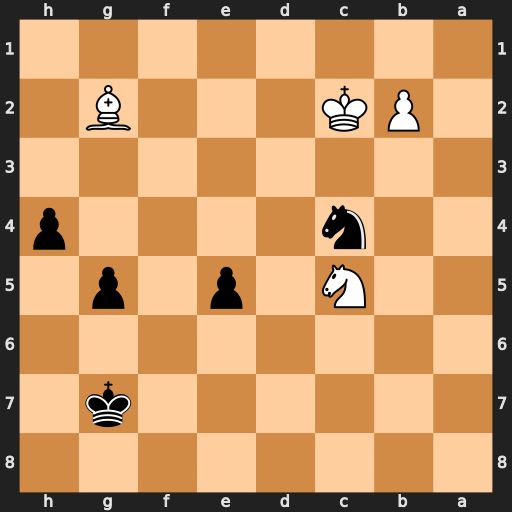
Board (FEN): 8/6k1/8/2N1p1p1/2n4p/8/1PK3B1/8
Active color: b
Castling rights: -
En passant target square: -
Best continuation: Ne3+ Kd3 Nxg2